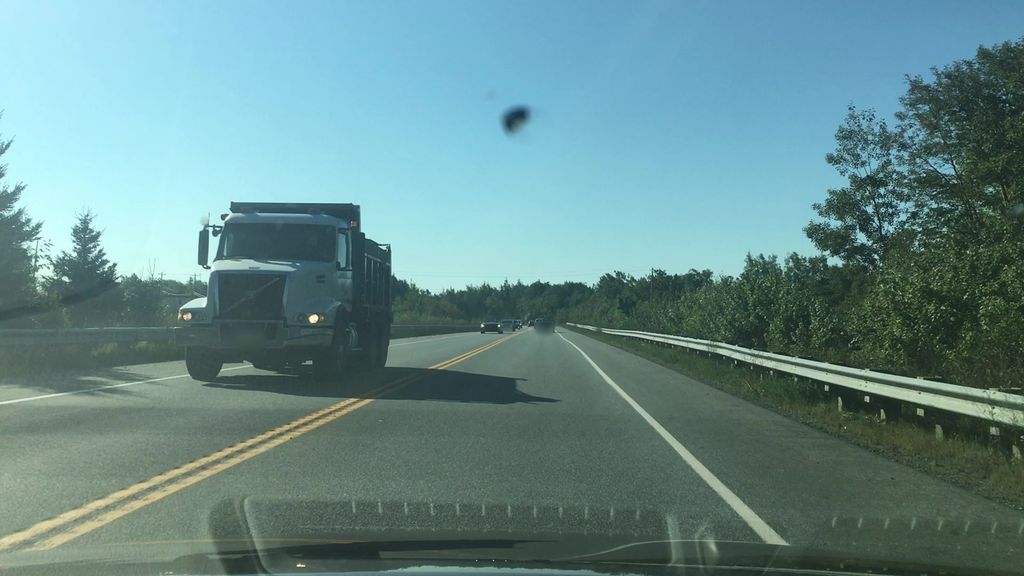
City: halifax